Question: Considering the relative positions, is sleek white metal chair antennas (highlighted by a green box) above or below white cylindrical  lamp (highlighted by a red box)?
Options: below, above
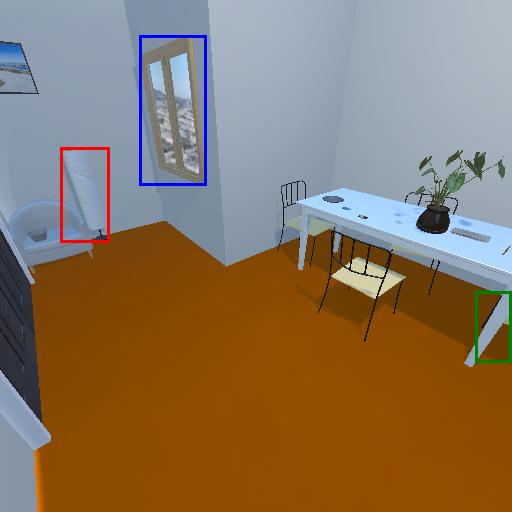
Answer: below